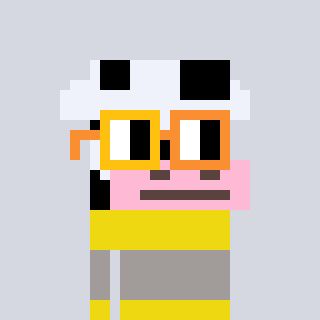
a pixel art character with square yellow and orange glasses, a cow-shaped head and a yellow-colored body on a cool background